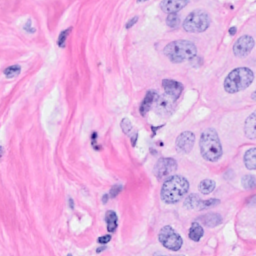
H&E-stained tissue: Breast